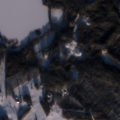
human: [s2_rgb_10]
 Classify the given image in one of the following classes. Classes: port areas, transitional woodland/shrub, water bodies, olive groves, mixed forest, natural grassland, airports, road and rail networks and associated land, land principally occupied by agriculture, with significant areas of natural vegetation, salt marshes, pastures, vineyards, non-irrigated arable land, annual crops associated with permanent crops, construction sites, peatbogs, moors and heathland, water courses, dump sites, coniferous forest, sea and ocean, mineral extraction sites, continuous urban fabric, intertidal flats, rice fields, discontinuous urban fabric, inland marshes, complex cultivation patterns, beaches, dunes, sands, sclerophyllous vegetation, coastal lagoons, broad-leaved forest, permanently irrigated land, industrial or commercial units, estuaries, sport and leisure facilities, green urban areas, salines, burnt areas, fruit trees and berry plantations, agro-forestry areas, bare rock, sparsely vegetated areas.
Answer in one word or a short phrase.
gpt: non-irrigated arable land, land principally occupied by agriculture, with significant areas of natural vegetation, coniferous forest, mixed forest, water bodies